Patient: sex F, age 58
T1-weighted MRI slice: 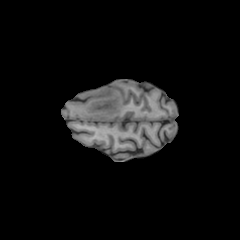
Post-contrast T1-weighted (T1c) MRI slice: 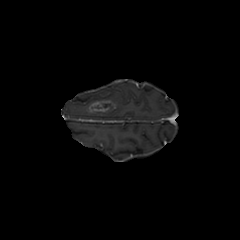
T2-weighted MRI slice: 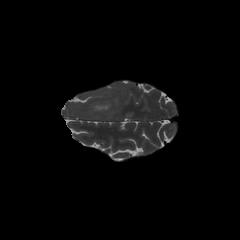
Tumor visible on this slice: yes
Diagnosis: Glioblastoma, IDH-wildtype
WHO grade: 4